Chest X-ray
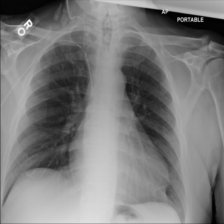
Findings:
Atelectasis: negative
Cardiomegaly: negative
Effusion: negative
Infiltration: negative
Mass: negative
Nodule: negative
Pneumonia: negative
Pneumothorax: negative
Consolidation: negative
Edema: negative
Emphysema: negative
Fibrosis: negative
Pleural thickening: negative
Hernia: negative